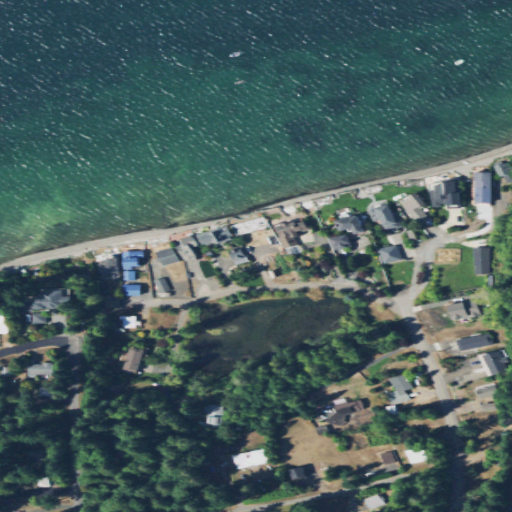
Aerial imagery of beach in Washington named Miami Beach containing open water, low intensity development, barren land, medium intensity development, mixed forest, open development, pasture, grassland, and evergreen forest